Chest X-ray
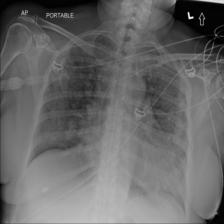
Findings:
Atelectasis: negative
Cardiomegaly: negative
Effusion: negative
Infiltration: negative
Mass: negative
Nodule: negative
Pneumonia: negative
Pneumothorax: negative
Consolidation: negative
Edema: negative
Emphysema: negative
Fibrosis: negative
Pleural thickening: negative
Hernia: negative